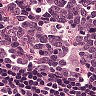
Metastatic tissue present: no